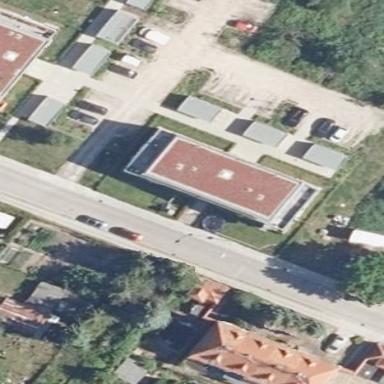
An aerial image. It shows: Building with apartments and flat roof.